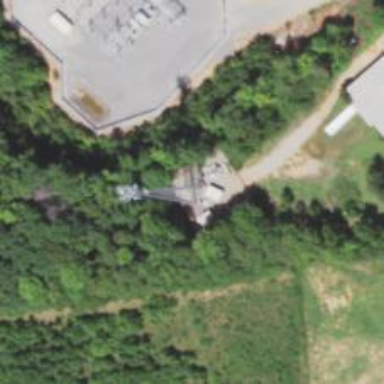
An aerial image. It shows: Mast tower used for communication.